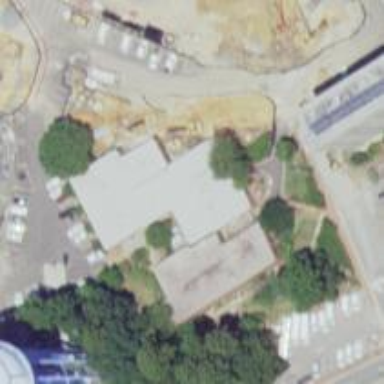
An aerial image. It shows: Police building.